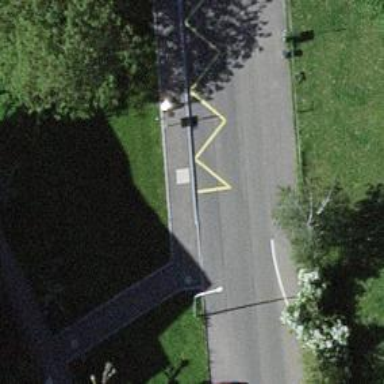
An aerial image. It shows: Public transport stop position.